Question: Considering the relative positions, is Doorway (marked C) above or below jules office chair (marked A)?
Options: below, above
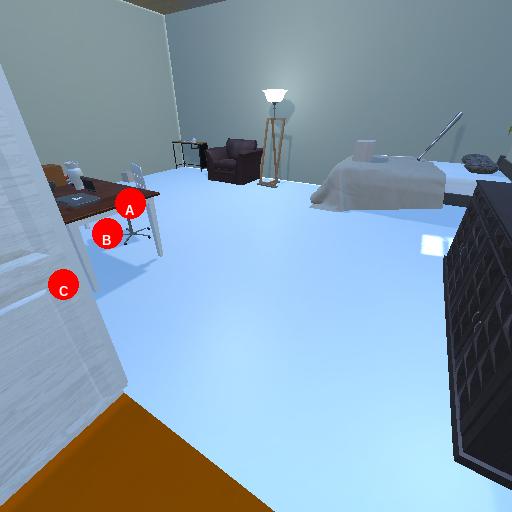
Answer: below